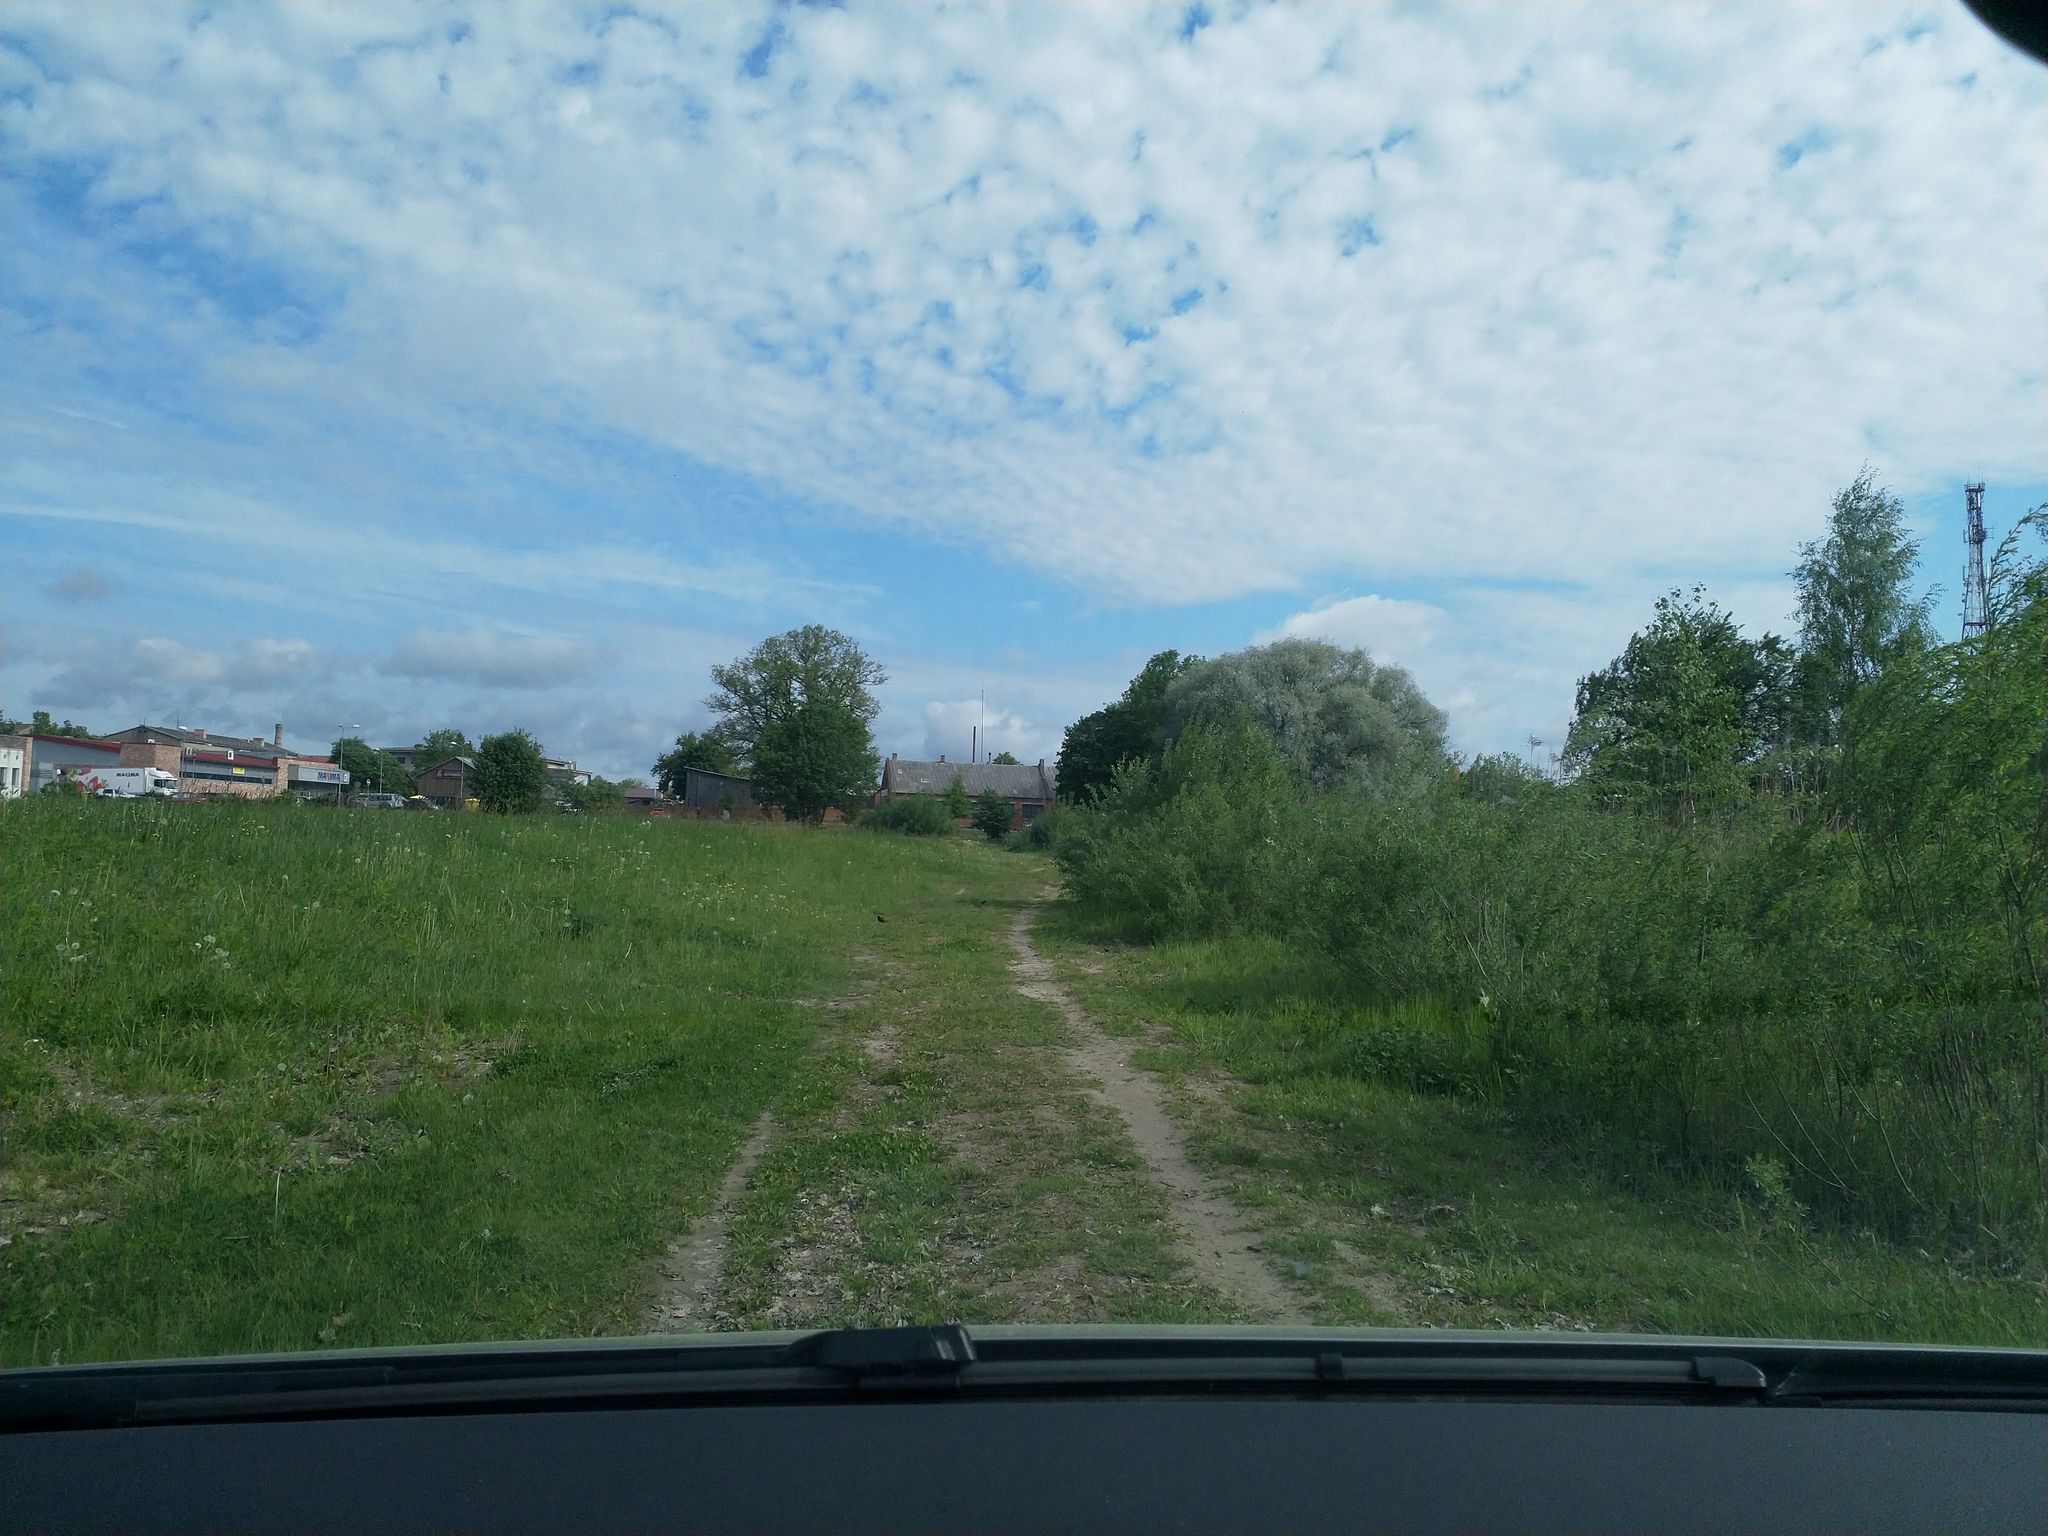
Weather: cloudy
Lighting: day
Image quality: slightly poor
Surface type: driving surface
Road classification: track, service
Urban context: rural cluster
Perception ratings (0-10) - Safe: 4.84, Lively: 2.46, Beautiful: 8.1, Boring: 9.1, Depressing: 4.05, Wealthy: 1.77